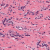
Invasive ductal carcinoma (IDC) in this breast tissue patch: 1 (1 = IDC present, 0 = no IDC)